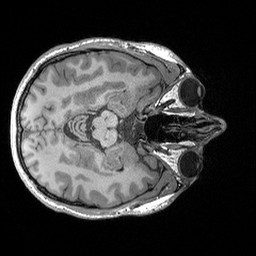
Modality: T1w
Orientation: axial
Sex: male
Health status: healthy
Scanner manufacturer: siemens
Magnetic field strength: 3 T
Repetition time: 1.7 s
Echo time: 0.00296 s